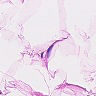
Metastatic tissue present: no